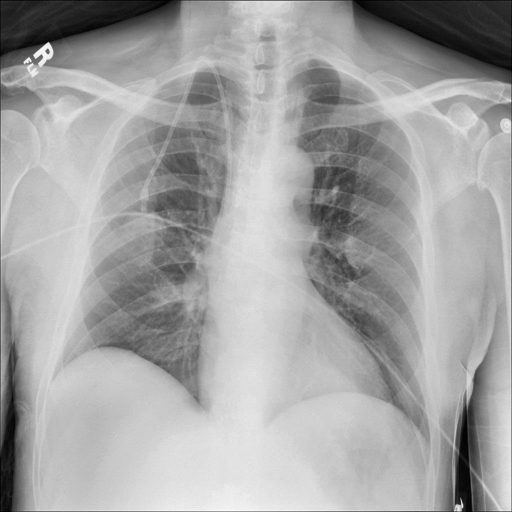
Finding: NORMAL